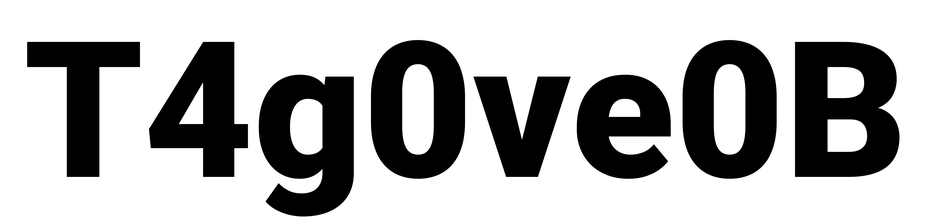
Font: Roboto_Black